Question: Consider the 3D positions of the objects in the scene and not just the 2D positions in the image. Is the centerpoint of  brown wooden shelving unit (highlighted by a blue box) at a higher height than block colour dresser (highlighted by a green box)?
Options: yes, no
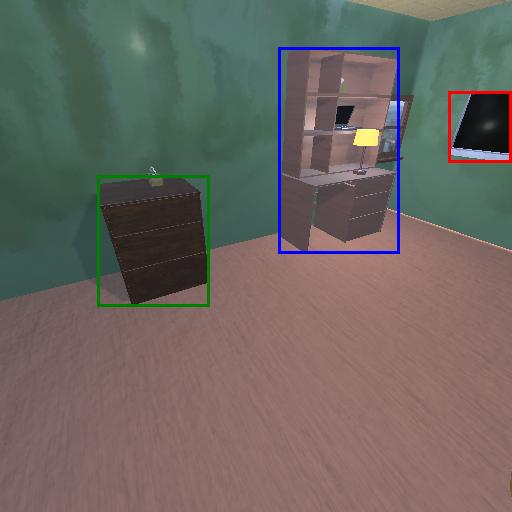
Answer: yes